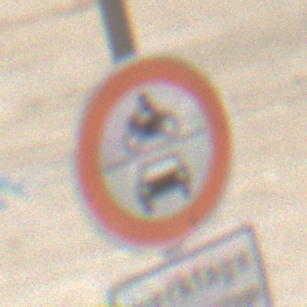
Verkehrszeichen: VerbotKraftfahrzeuge
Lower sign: ZeitangabenMitBeschraenkungAufWochentage7
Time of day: MorningAfternoon
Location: Outdoor (Suburban)
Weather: PartlyCloudy
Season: NotSpecified
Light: Natural